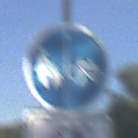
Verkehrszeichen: GetrennterRadUndGehwegRadwegRechts
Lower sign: EinspurigeFahrzeugeFrei4
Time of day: MorningAfternoon
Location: Outdoor (RoadRail)
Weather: PartlyCloudy
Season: NotSpecified
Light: Natural